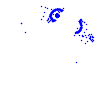
Particle: electron